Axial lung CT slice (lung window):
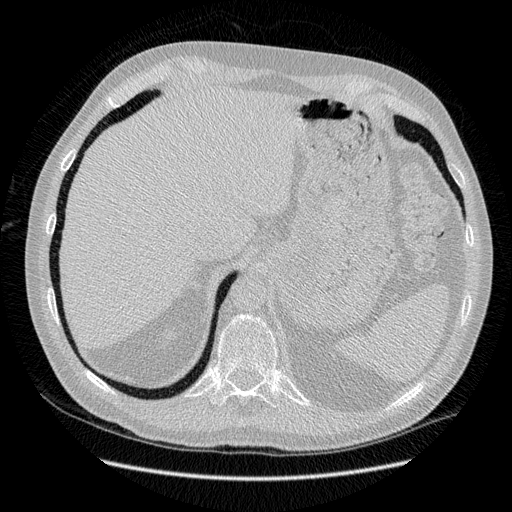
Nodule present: no